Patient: sex F, age 64
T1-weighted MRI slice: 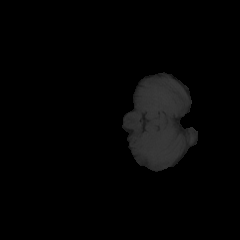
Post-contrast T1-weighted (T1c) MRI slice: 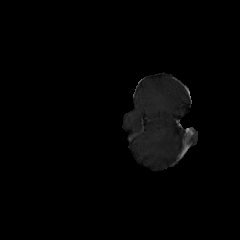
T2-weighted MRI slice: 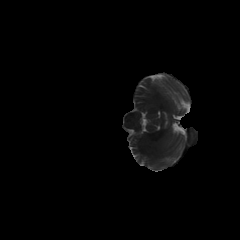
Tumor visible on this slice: no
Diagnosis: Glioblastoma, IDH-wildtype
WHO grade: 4